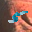
Label: 5